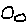
Label: circle